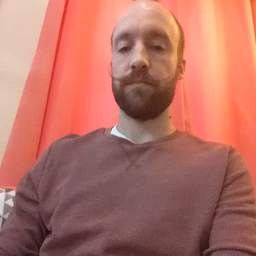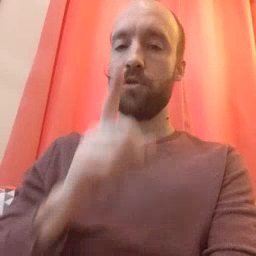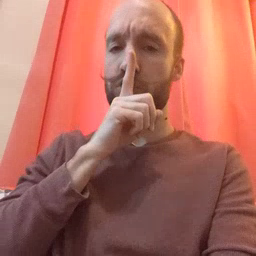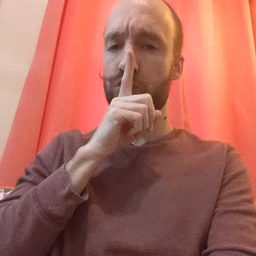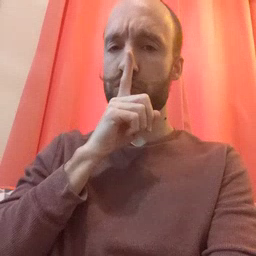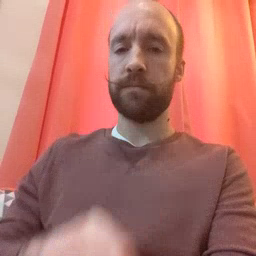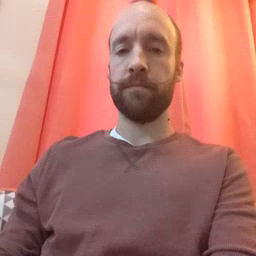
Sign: shhh